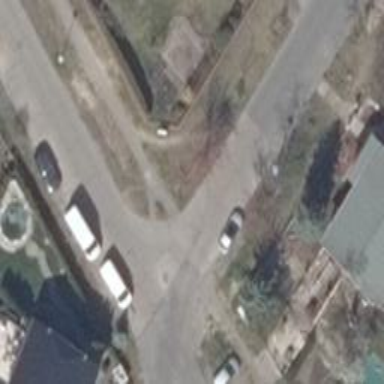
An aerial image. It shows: Residential road with concrete surface.